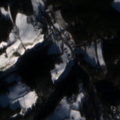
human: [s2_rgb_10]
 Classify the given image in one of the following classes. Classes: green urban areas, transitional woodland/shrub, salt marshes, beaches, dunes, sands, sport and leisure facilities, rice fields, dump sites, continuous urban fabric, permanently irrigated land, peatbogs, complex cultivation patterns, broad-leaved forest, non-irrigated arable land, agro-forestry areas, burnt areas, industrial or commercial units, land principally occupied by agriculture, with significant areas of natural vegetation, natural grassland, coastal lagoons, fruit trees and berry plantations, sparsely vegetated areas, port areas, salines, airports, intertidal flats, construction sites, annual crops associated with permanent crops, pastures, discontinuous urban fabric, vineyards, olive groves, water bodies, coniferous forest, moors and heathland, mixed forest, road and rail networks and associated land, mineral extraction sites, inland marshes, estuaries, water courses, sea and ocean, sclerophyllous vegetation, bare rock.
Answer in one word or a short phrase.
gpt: non-irrigated arable land, pastures, complex cultivation patterns, coniferous forest, mixed forest